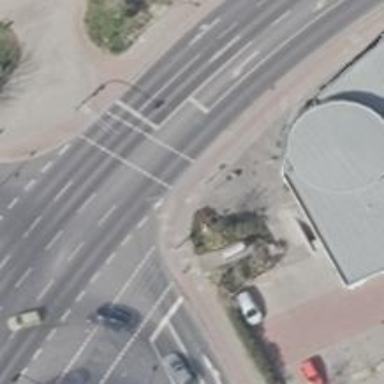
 featuring sidewalks on both sides and cycle track."